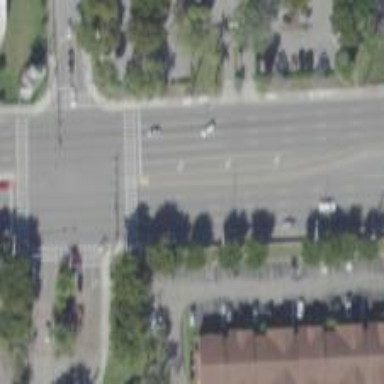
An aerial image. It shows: Primary road with asphalt surface. There is separate sidewalk.